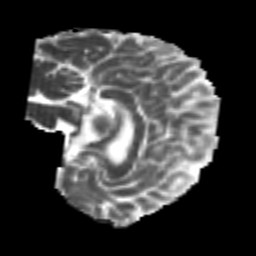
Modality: MD
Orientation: sagittal
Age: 24
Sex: male
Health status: healthy
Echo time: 0.074 s